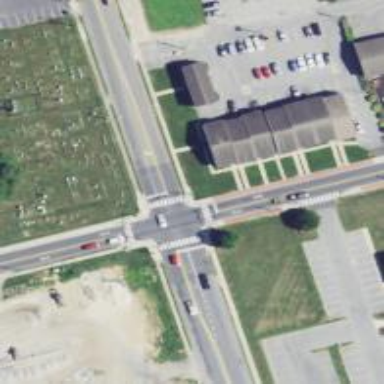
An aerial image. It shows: Marked road crossing.